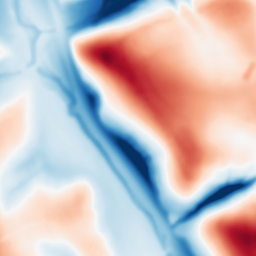
Category: multiscale
Decomposition family: dog_multiscale
Decomposition parameters: sigma_ratio: 2
n_scales: 4
base_sigma: 2
Upsampling method: bicubic
Upsampling parameters: scale: 4
Upsampling scale: 4